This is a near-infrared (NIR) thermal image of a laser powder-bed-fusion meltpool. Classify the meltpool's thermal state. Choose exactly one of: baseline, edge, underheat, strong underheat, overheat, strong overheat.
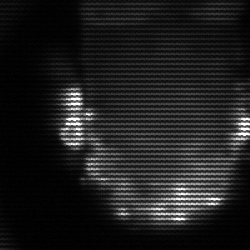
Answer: baseline